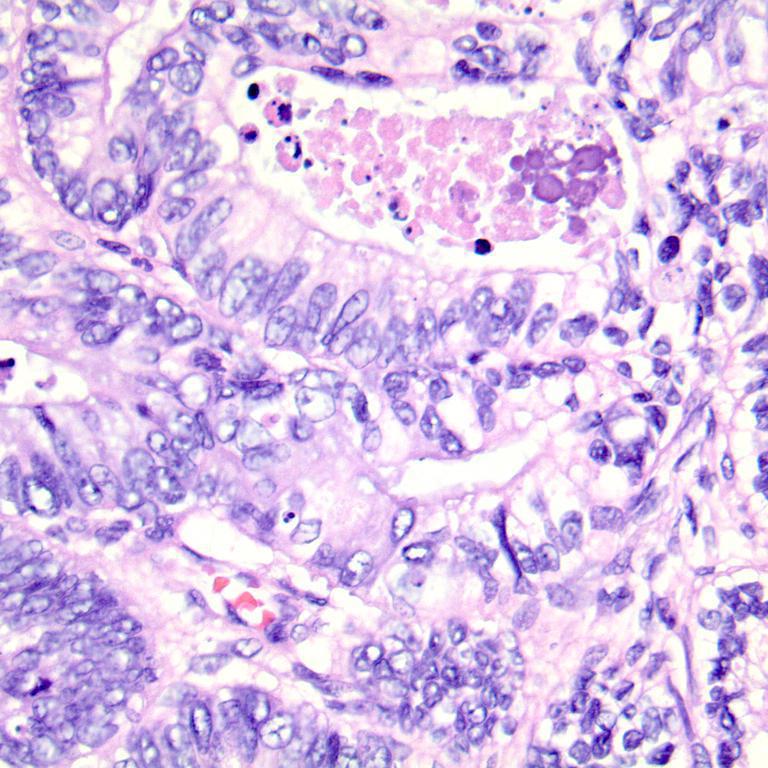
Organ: colon
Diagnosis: adenocarcinomas